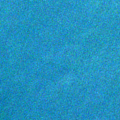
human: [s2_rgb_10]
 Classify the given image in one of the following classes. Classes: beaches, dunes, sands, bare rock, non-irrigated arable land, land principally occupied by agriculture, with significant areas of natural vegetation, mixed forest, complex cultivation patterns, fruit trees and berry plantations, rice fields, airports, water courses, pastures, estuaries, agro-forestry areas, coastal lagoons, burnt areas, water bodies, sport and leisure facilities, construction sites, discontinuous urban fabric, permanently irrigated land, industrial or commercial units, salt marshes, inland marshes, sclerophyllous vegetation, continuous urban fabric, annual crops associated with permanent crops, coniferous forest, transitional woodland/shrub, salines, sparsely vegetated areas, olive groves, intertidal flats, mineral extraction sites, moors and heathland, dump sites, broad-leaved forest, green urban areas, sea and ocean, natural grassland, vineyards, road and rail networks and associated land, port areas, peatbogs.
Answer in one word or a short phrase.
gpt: sea and ocean